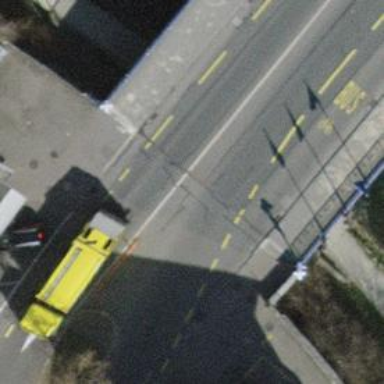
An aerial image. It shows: Asphalt primary highway with lane for cyclists on the left and shared busway on the right.